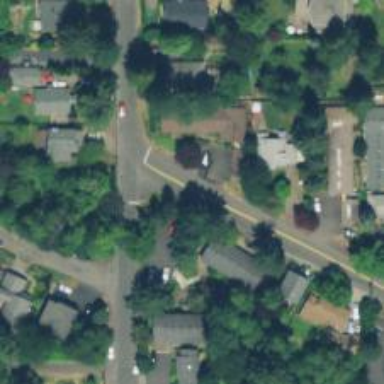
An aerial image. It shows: Left sidewalk along asphalt tertiary road.